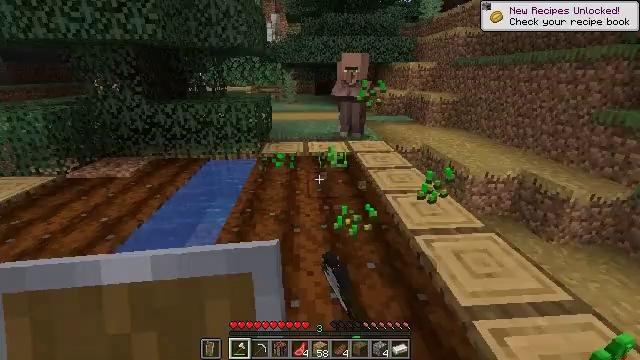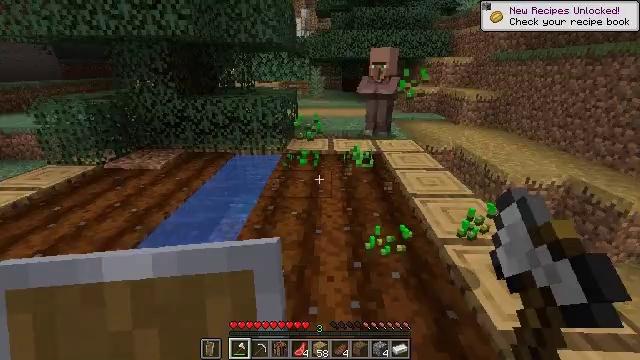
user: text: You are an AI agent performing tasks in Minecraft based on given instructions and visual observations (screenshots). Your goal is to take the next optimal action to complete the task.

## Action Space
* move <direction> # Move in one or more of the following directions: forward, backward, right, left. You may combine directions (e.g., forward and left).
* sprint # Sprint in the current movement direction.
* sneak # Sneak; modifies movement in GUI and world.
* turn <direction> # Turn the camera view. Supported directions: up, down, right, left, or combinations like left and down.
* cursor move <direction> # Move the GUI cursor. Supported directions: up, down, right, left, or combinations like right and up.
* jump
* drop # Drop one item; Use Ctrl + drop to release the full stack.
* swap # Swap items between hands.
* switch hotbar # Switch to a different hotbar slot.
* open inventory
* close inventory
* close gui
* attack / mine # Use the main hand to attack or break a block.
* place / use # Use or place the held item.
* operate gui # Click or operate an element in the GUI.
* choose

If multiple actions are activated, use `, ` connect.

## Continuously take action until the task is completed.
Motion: motion action
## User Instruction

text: Harvest potatoes.
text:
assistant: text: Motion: move forward, turn left, attack / mine
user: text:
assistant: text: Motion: turn left, attack / mine